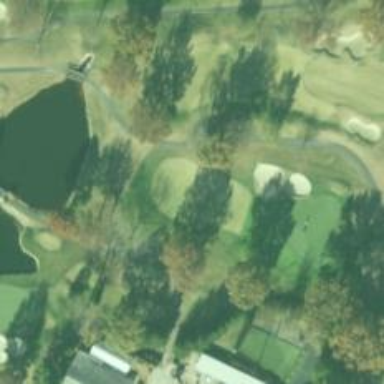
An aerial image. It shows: Golf hole.